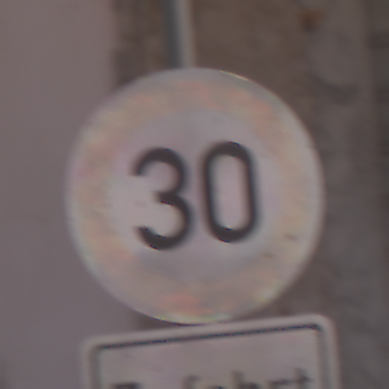
Verkehrszeichen: Geschwindigkeit30
Zusatzzeichen unten: HinweiseAufGefahrenDurchVerbaleAngabe11
Umgebung: Outdoor, Urban
Tageszeit: MorningAfternoon
Wetter: Clear
Licht: Natural
Jahreszeit: NotSpecified
Kontrast: MediumContrast